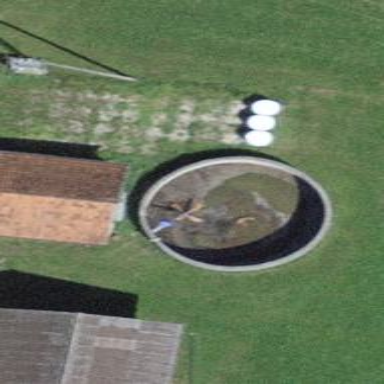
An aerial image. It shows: Slurry tank building.